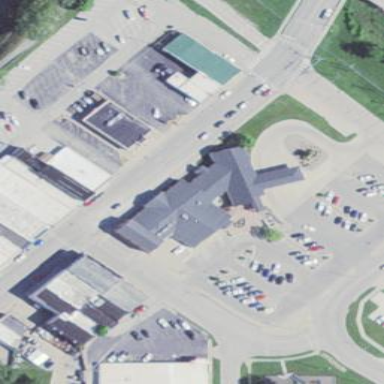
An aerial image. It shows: Commercial building that serves as bank.